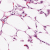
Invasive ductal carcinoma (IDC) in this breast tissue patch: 0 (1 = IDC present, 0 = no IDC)